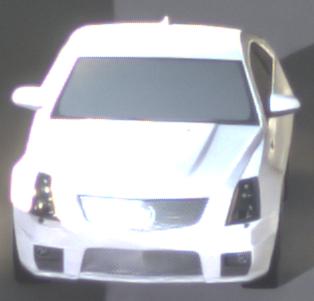
Make: Cadillac
Model: CTS-V
Detailed model: CTS-V (II) Limousine
Model produced from: 2008/11
Model produced until: 2010/12
Doors: 4
Color: white
Road condition: dry road
Daytime: night
Contrast: high contrast